Question: When I open xcode 5 and run any project it gives "SpringBoard Failed to launch application with error: -3".

Plz help me
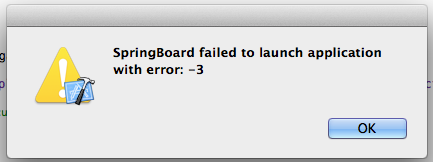
Answer: 1. Reset simulator
2. Clean dependencies
3. Clean derived data
4. you are all set to go
worst case
Restart Machine.